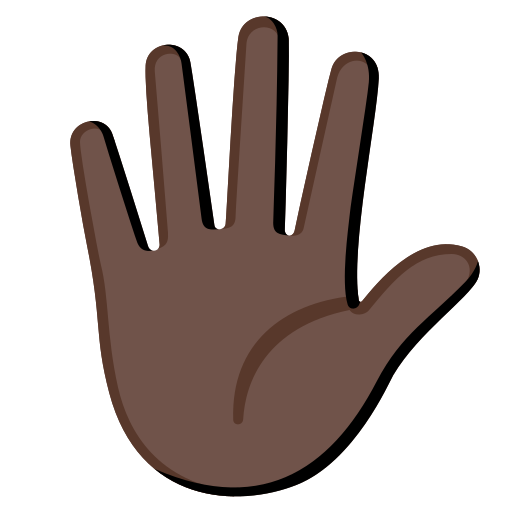
Emoji: 🖐🏿